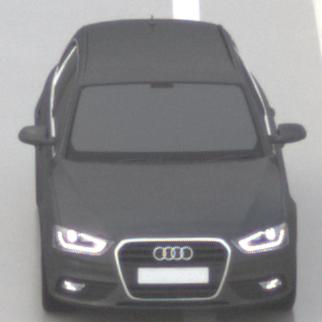
Make: Audi
Model: A4 Avant 1.8 TFSI
Detailed model: A4 (B8) Avant
Model produced from: 2012/02
Model produced until: 2015/04
Doors: 5
Color: gray
Road condition: wet road
Daytime: midday
Contrast: low contrast